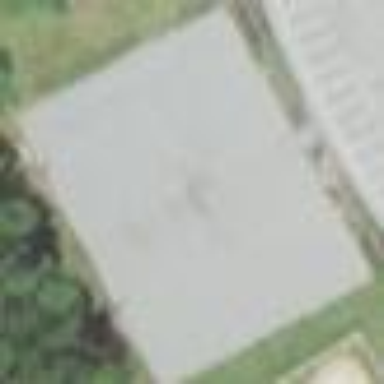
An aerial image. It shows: Basketball court on pitch.